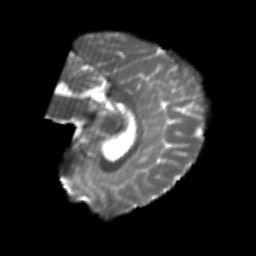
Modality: T2w
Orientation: sagittal
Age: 23
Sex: female
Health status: healthy
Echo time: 0.074 s